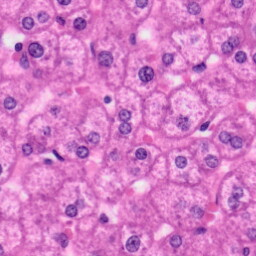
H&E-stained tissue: Liver